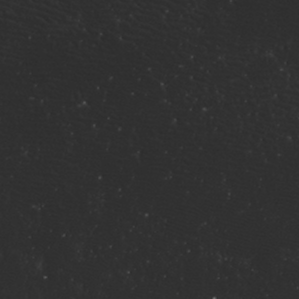
Label: non_frost